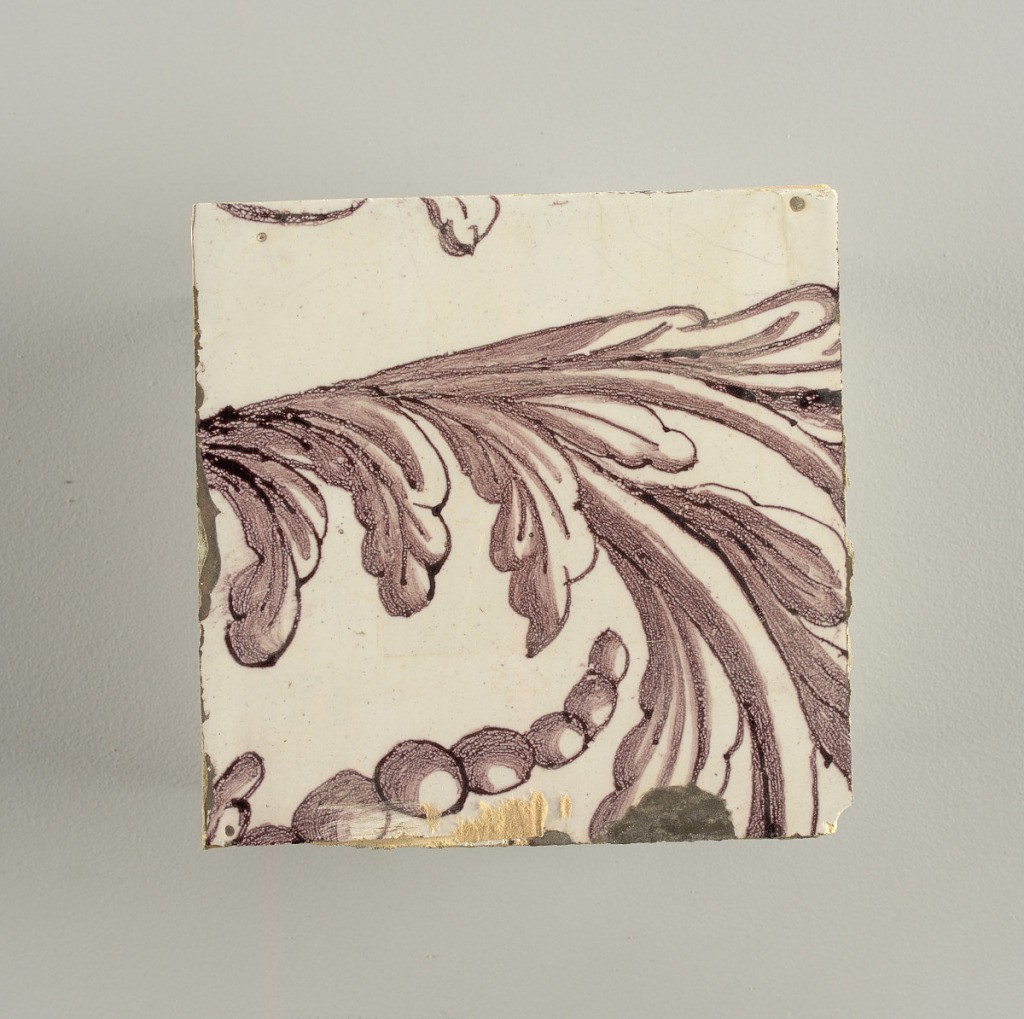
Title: Wall facing
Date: ca. 1725
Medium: Tin-glazed earthenware, underglaze
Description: Horizontal rectangle.  Thirty-seven tiles wide and twenty-one high with opening for door or window nineteen and one-half tiles high and twelve wide.  To left and right of opening, centered canopy above. Left, woman representing Hope, right, a sculputure urn.  Centered above opening, a mascaron.  Arabesque design of foliage.